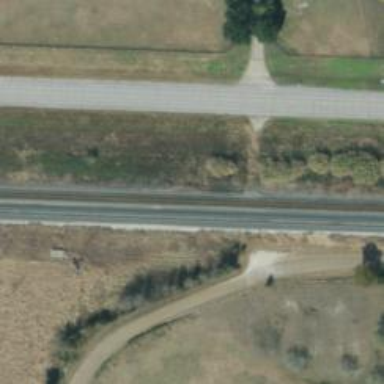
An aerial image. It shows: Driveway.